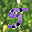
Label: 5